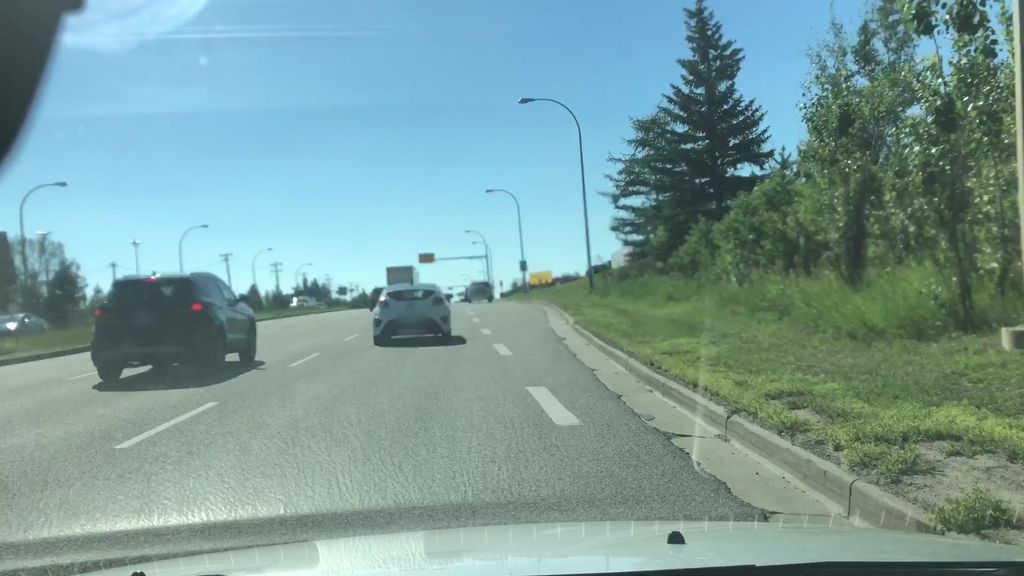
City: edmonton